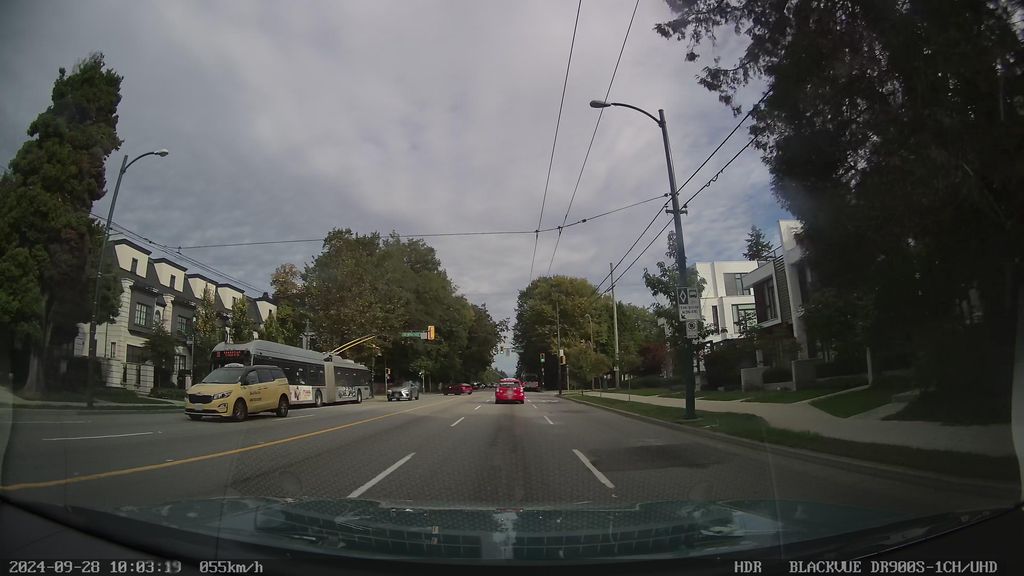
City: vancouver